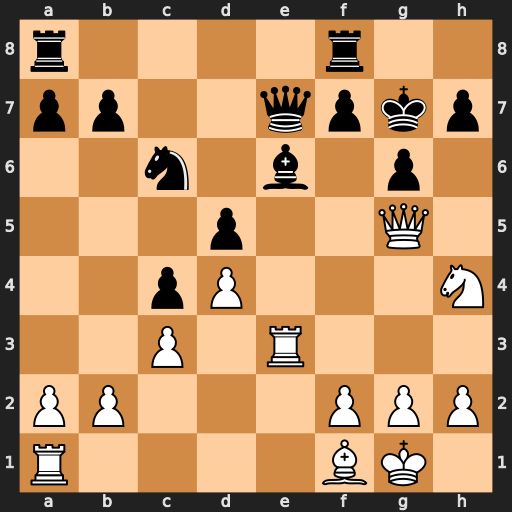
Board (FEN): r4r2/pp2qpkp/2n1b1p1/3p2Q1/2pP3N/2P1R3/PP3PPP/R4BK1
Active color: w
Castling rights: -
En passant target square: -
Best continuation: Nf5+ Bxf5 Rxe7